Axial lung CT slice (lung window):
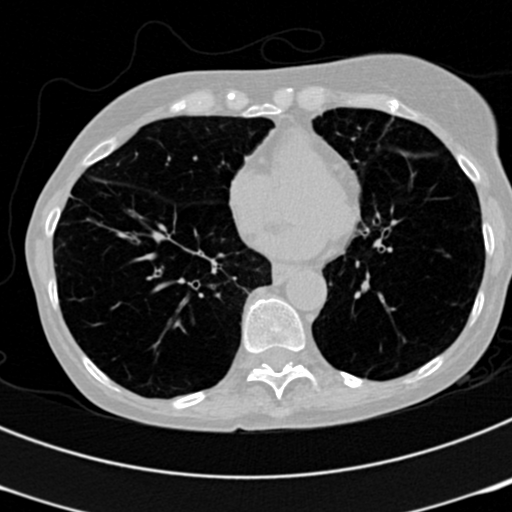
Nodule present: no